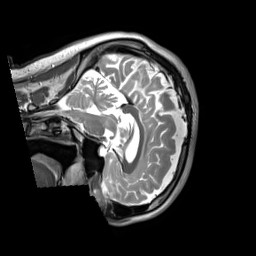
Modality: T2w
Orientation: sagittal
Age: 39
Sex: male
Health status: ill
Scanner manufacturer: siemens
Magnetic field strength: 3 T
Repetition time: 2.8 s
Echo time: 0.326 s